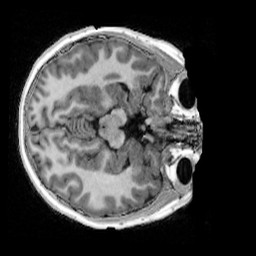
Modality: UNIT1_denoised
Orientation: axial
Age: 9
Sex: female
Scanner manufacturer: siemens
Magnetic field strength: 3 T
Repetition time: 4 s
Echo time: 0.00303 s